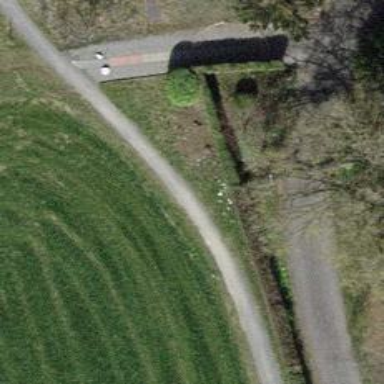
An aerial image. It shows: Gravel track road.